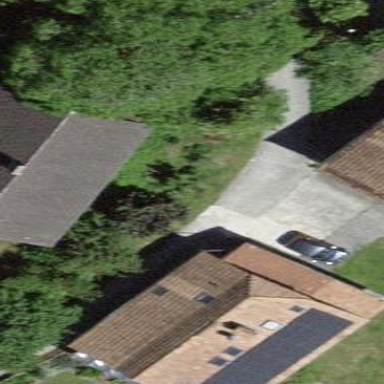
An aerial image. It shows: Residential building.